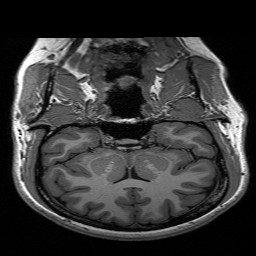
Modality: T1w
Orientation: sagittal
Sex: female